Interaction volume radius: 5 \u00c5
Interaction volume height: 25 \u00c5
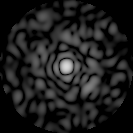
Disorder parameter: 0.795